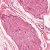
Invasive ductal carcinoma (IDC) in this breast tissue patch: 0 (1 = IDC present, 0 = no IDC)